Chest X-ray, AP view. Patient: 19 years old, sex M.
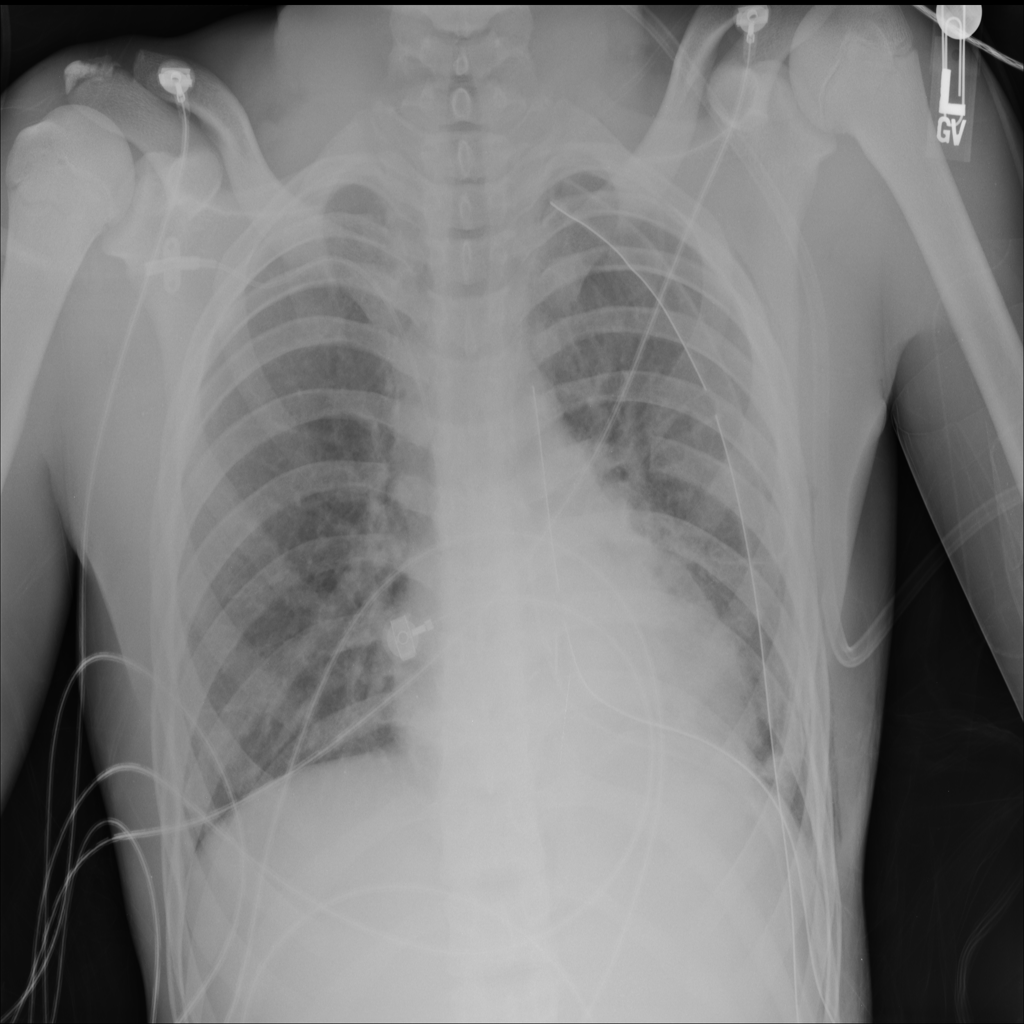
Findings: No Finding